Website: slack
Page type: stored-credit-cards
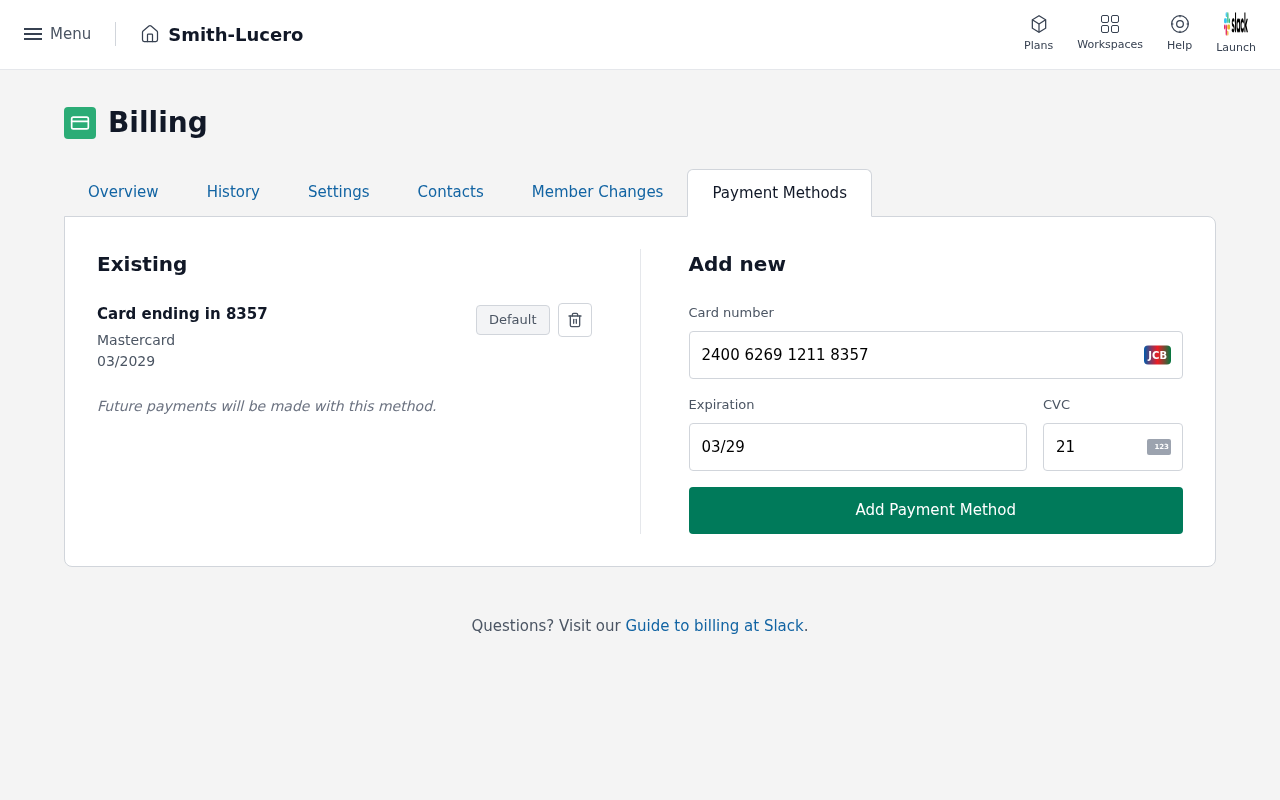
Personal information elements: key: PII_CARD_CVV
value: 216
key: PII_CARD_EXPIRY
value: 03/2029
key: PII_CARD_EXPIRY
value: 03/29
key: PII_CARD_LAST4
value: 8357
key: PII_CARD_NUMBER
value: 2400 6269 1211 8357
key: PII_CARD_TYPE
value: Mastercard
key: PII_COMPANY
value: Smith-Lucero